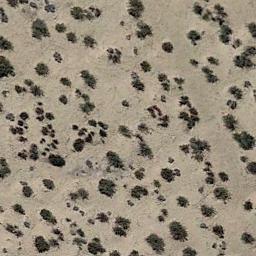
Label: chaparral